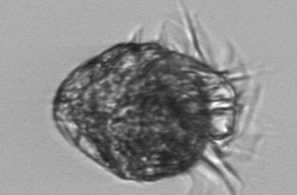
Label: Strombidium_capitatum